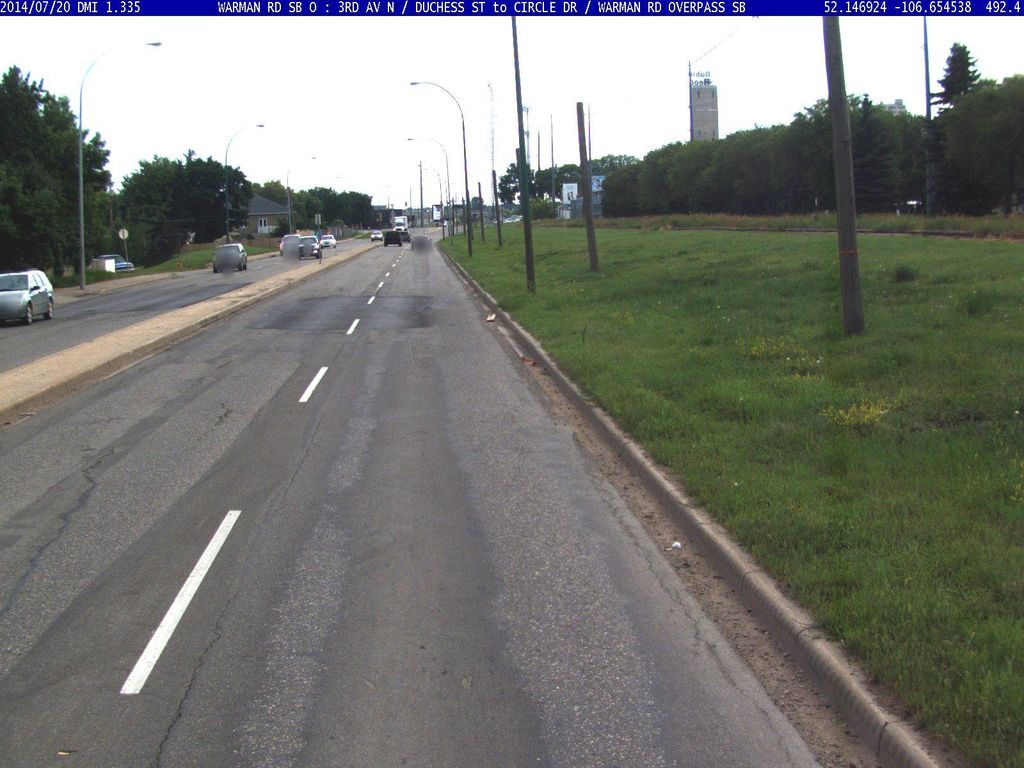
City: saskatoon